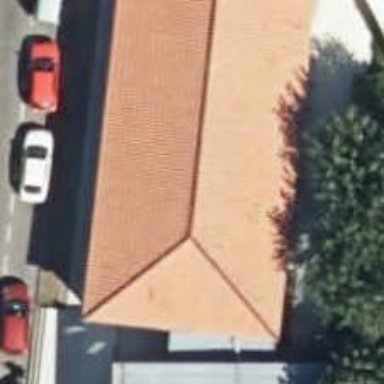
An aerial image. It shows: Healthcare clinic.